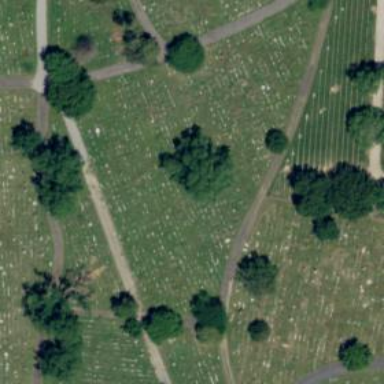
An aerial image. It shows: Sector in the cemetery.